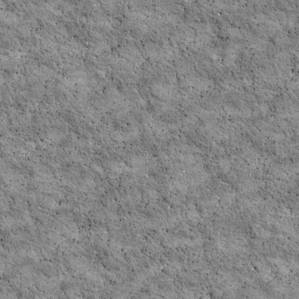
Label: non_frost